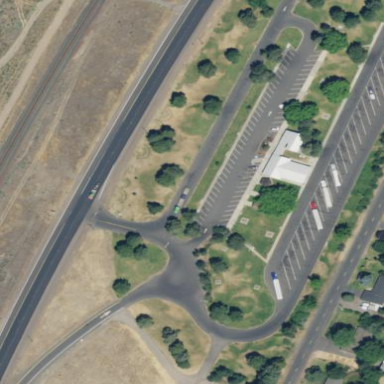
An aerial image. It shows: Rest area along the road.